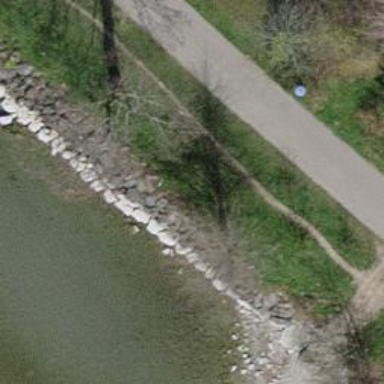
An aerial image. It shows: Bench for seating.